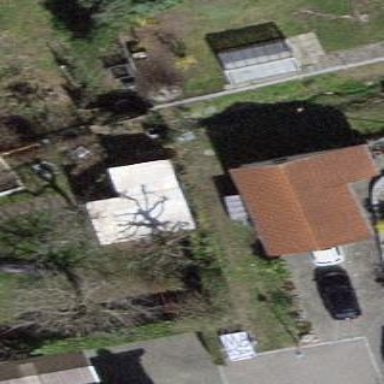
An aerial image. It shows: Carport structure.